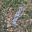
Label: 1